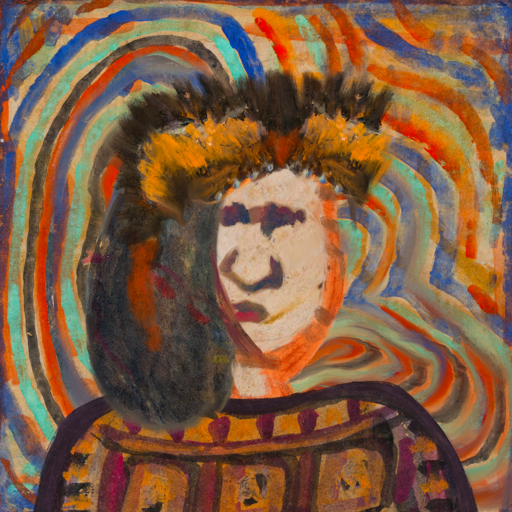
Background: Sisters, Head And Neck Front: Rupkatha, Face Front: In_The_Sun, Bust: Doll, Hair Front: Gypsy_Mother, Head Accessory: Gypsy_Queen, Second Necklace: Blank, Necklace: Blank, Baby: Blank